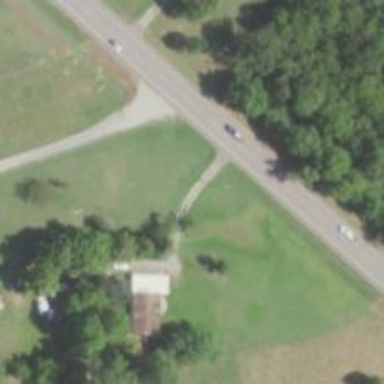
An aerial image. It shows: Driveway.